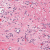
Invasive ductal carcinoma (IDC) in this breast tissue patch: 1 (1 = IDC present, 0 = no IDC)